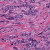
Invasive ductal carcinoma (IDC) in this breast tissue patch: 1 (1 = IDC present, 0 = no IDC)